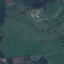
Land use / land cover class: Pasture